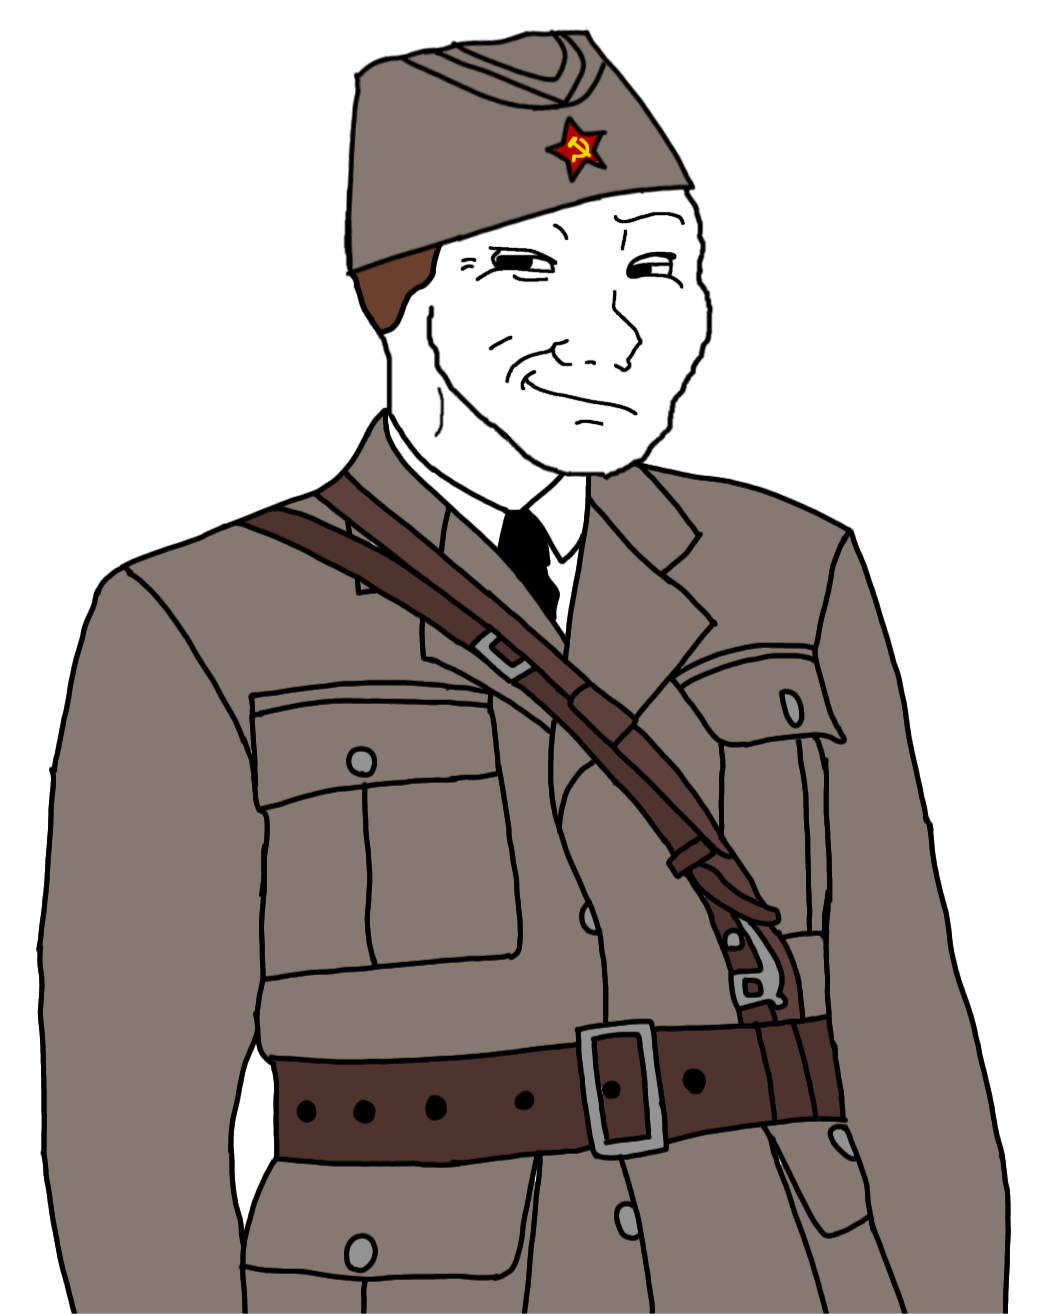
Label: 5_Smugjak